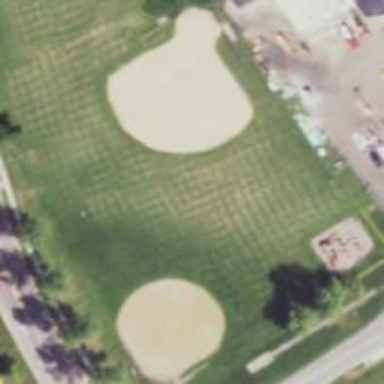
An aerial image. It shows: Baseball pitch for leisure and sports activities.